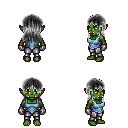
a pixel art fantasy rpg character, female body template, orc, green skin, blue vest, metal pants, gray unkempt hairstyle, metal gloves, four views (front, back, left, right), 2x2 character sprite sheet, small pixel art, hard edges, no anti-aliasing